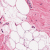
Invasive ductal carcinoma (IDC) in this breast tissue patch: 0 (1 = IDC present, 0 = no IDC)